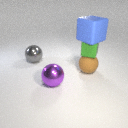
large gray metal sphere to the left of large purple metal sphere